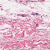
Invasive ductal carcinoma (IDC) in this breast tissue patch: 0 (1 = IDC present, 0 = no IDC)